Question: I have a winforms with a MonthCalendar control and a button. The button has the following code:
'''
Private Sub Button1_Click(sender As System.Object, e As System.EventArgs) Handles Button1.Click
myMonthCalendar.SelectionRange.Start = Convert.ToDateTime("01 jan 2012")
End Sub
'''
What I was hoping would happen is that when I hit the button the calendar changes to the month of Jan 2012. When I hit the button no error occurs but it is still on the current month.

How do I get it to change to Jan 2012?
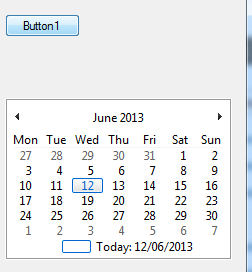
Answer: This displays January 2012 on the button click and selects the 1st only:
'''
myMonthCalendar.SetDate(Convert.ToDateTime("01 jan 2012"))
'''
you can also use 'SetSelectionRange' like phadaphunk mentioned, but note if you don't pass the same date for both parameters, multiple dates will be selected in the calendar up to the 'MaxSelectionCount'